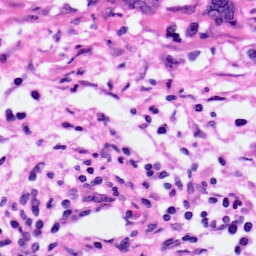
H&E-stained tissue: Pancreatic